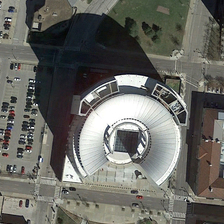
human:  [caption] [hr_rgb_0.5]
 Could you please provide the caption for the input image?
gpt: several parking lots and buildings are around a white building .

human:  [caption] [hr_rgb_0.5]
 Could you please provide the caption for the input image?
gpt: several parking lots and buildings are around a white building .

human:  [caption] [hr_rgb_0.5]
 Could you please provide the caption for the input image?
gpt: several parking lots and buildings are around a white building .

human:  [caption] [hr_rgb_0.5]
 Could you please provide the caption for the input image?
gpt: several parking lots and buildings are around a white building .

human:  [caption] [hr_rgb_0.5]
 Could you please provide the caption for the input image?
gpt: several parking lots and buildings are around a white building .